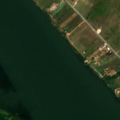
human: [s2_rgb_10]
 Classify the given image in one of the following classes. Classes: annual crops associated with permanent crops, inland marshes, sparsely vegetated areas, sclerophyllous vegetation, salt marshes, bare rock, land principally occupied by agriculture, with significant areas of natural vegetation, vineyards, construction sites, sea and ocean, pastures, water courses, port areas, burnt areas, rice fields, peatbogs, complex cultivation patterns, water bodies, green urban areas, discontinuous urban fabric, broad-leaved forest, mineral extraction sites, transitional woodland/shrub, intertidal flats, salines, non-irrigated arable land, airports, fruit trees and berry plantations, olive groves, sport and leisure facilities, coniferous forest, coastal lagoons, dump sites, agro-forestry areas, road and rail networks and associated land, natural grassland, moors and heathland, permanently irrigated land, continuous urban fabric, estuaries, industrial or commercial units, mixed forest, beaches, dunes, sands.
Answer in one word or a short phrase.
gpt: non-irrigated arable land, vineyards, complex cultivation patterns, land principally occupied by agriculture, with significant areas of natural vegetation, transitional woodland/shrub, water courses